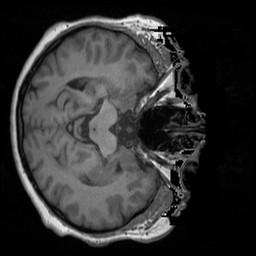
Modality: T1w
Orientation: axial
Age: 57
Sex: female
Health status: ill
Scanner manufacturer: siemens
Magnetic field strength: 3 T
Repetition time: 1.9 s
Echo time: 0.00247 s